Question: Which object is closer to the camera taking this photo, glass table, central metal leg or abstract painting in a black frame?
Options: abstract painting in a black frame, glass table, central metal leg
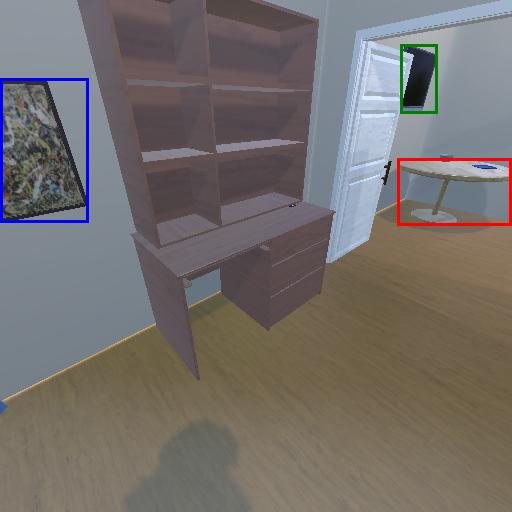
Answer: abstract painting in a black frame